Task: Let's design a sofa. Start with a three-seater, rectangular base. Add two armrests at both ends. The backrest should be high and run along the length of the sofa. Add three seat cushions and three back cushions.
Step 277:
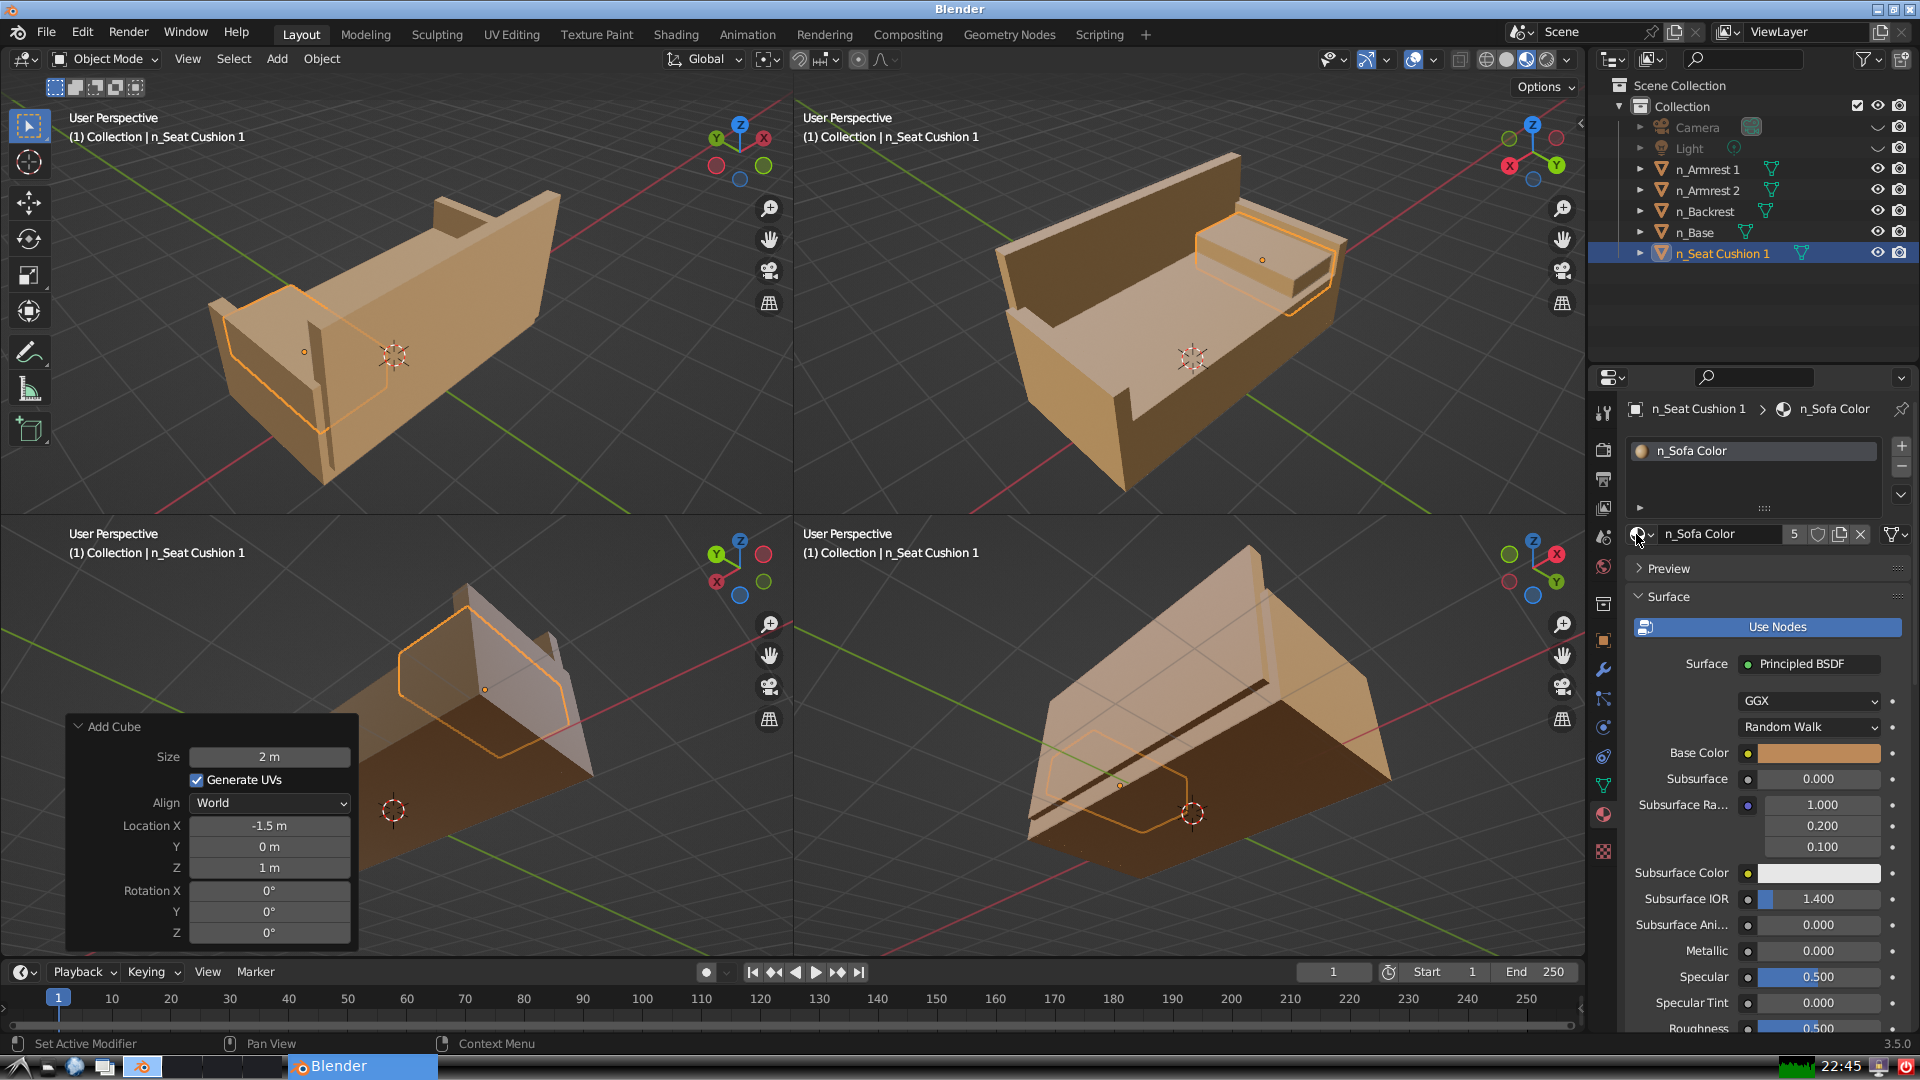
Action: {"mouse_move": [278, 58]}